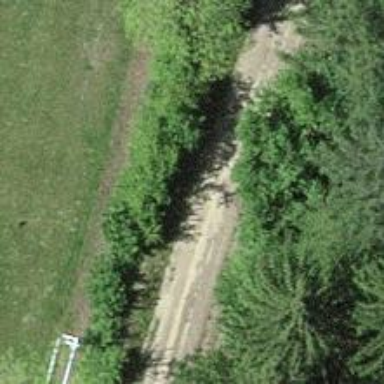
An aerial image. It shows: Compacted track with grade2 surface.